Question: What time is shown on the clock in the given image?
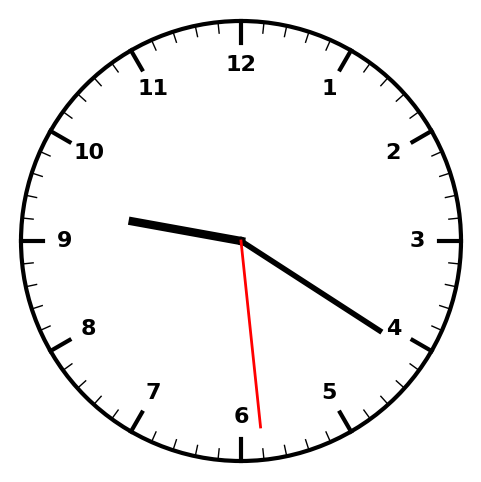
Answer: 09:20:29